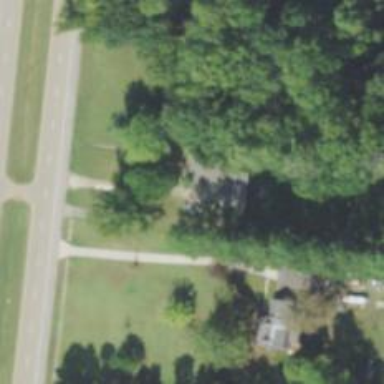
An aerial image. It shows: Driveway leading to service road.